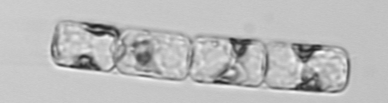
Label: Guinardia_delicatula